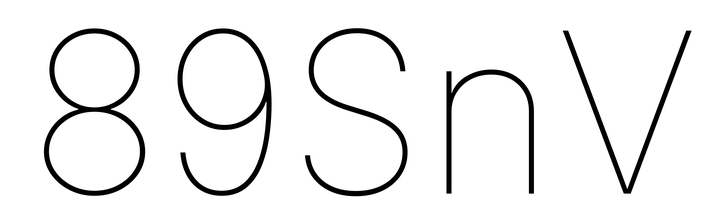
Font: Inter_Thin